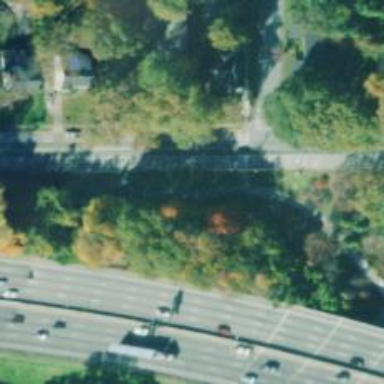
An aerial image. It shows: Tertiary road with adjacent cycleway.